Current action and preconditions to check: trajectory_clear

Your task: For each precondition in the list above, predict whether it will hold at this action.

Consider the current scene as observed from the mobile robot's camera, and analyze the predicted future states of all dynamic agents (e.g., people, animals, vehicles, or any moving entities) within the NEXT SECOND.

IMPORTANT: Only answer "very likely" if you are absolutely certain—based on strong, clear evidence—that a dynamic agent will violate the precondition in the predicted future state. Do NOT answer "very likely" for unlikely, ambiguous, or low-probability risks.

Ask yourself for each precondition: Is there a high probability, with clear and convincing evidence, that the predicted future states of any dynamic agent will interfere with the predicted future state of the currently executing action within the NEXT SECOND, causing that precondition to fail?

Assess the risk level based on these predictions. Use "likely" or "very likely" if motions create a clear risk of interference.

Use "neutral" or "improbable" if agents are nearby but their predicted paths are clearly diverging or non-conflicting.

Failure Risk Categories: "very improbable", "improbable", "neutral", "likely", "very likely"

Answer Format: Output ONLY the probability_of_failure value from these categories: "very improbable", "improbable", "neutral", "likely", "very likely"

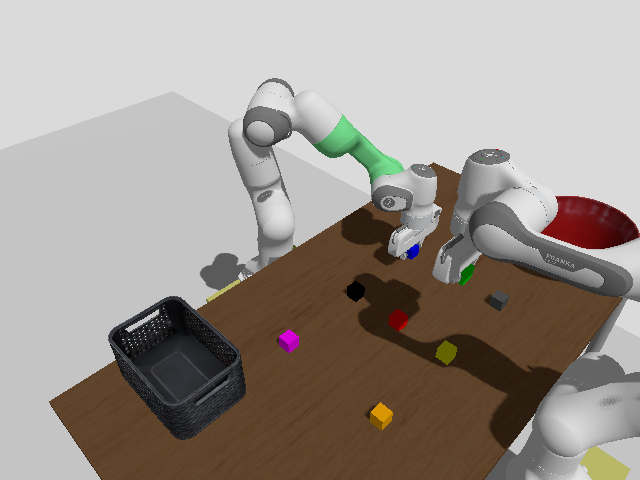

Answer: very improbable